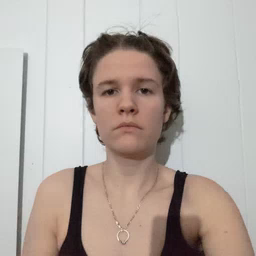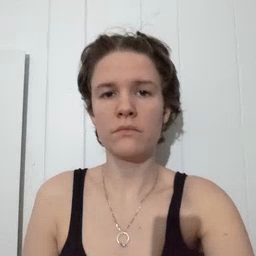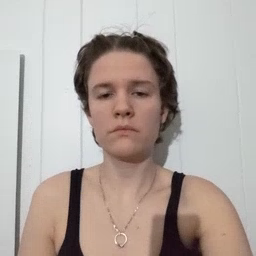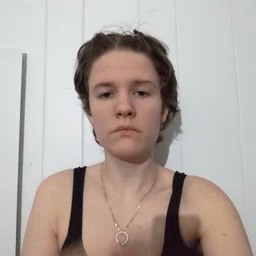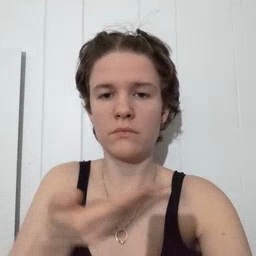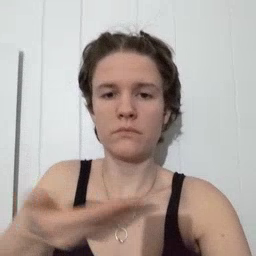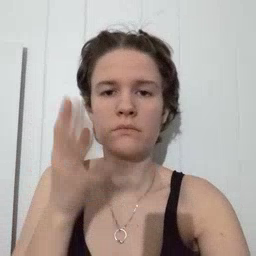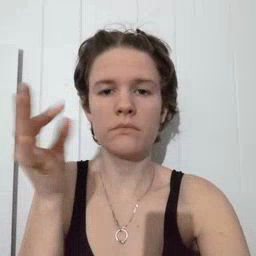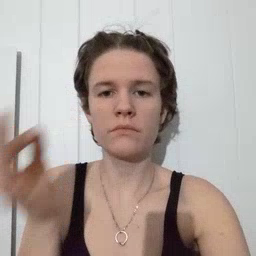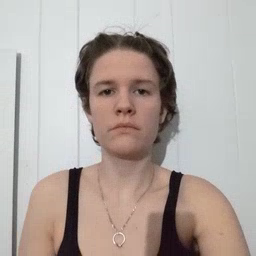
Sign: kitty